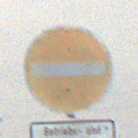
Verkehrszeichen: VerbotDerEinfahrt
Zusatzzeichen unten: BesondereFahrzeugeUndTransportgueter9
Umgebung: Outdoor, Nature
Tageszeit: MorningAfternoon
Wetter: Overcast
Licht: Natural
Jahreszeit: Winter
Kontrast: LowContrast